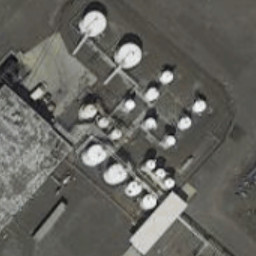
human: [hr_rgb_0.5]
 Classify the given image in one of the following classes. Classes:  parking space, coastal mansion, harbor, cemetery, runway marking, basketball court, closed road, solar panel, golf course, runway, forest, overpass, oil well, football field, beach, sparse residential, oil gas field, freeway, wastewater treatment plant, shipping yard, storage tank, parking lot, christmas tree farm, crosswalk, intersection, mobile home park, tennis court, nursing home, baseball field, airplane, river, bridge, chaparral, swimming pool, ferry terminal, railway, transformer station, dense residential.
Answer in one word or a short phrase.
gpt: storage tank